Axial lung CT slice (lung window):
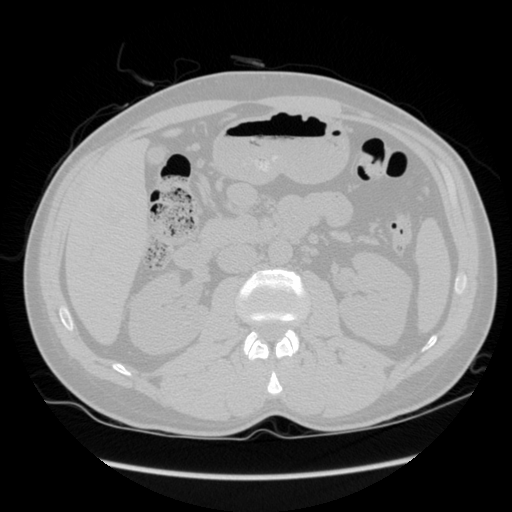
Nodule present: no